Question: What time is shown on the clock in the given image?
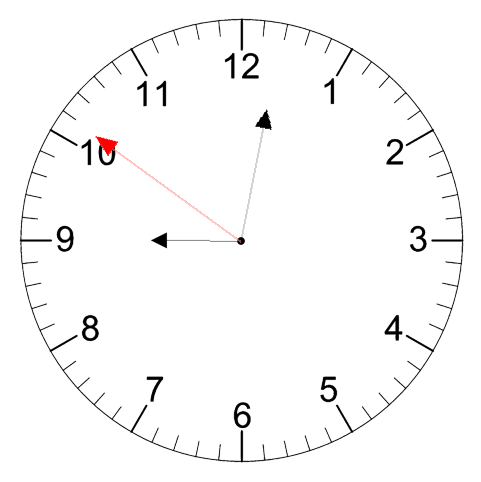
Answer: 09:01:51